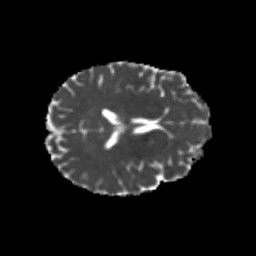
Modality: MD
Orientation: axial
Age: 22
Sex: female
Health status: healthy
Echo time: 0.074 s